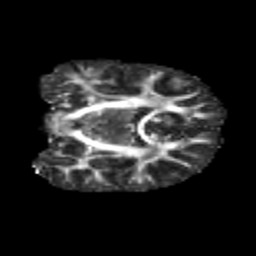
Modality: FA
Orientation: coronal
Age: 9
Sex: female
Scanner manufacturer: siemens
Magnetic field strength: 3 T
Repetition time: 3.8 s
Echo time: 0.07 s